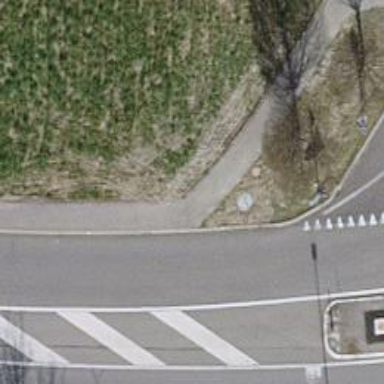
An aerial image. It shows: Asphalt sidewalk.